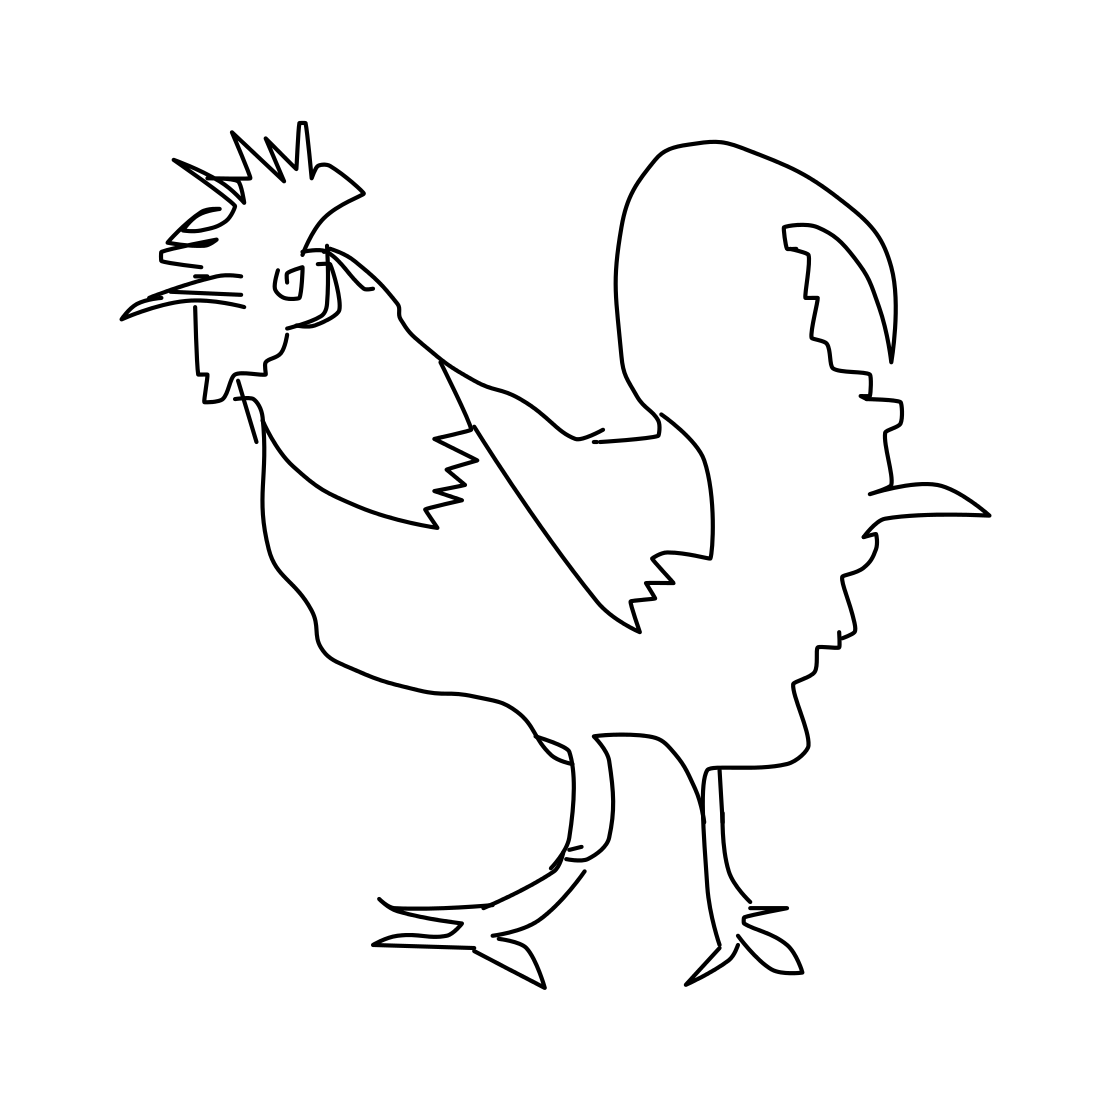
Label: rooster